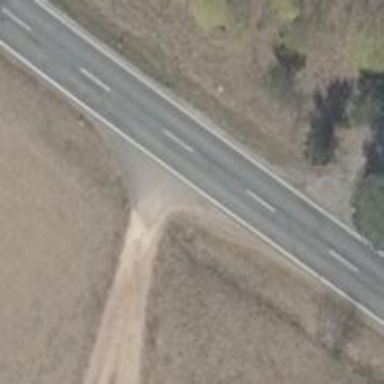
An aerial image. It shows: Secondary road with asphalt surface.